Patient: sex M, age 53
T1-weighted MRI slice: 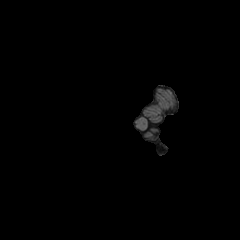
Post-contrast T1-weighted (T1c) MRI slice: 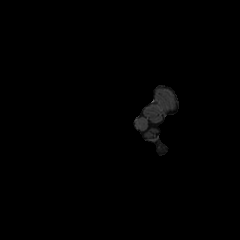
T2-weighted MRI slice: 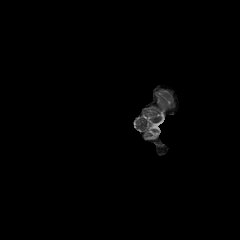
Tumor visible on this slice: no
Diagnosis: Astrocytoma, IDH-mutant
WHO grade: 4